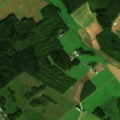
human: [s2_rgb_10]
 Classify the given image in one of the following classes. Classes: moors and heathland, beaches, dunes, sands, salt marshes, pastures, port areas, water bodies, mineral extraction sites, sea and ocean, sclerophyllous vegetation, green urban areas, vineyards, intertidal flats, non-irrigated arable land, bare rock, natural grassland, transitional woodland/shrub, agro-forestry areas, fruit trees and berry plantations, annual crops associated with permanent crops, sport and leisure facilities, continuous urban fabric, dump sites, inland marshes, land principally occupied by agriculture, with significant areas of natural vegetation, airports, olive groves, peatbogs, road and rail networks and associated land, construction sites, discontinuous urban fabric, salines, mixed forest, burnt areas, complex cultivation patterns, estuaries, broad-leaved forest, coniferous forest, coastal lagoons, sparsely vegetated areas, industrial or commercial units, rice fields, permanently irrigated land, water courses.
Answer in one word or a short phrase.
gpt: non-irrigated arable land, land principally occupied by agriculture, with significant areas of natural vegetation, broad-leaved forest, mixed forest, transitional woodland/shrub